Interaction volume radius: 10 \u00c5
Interaction volume height: 25 \u00c5
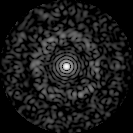
Disorder parameter: 0.8195